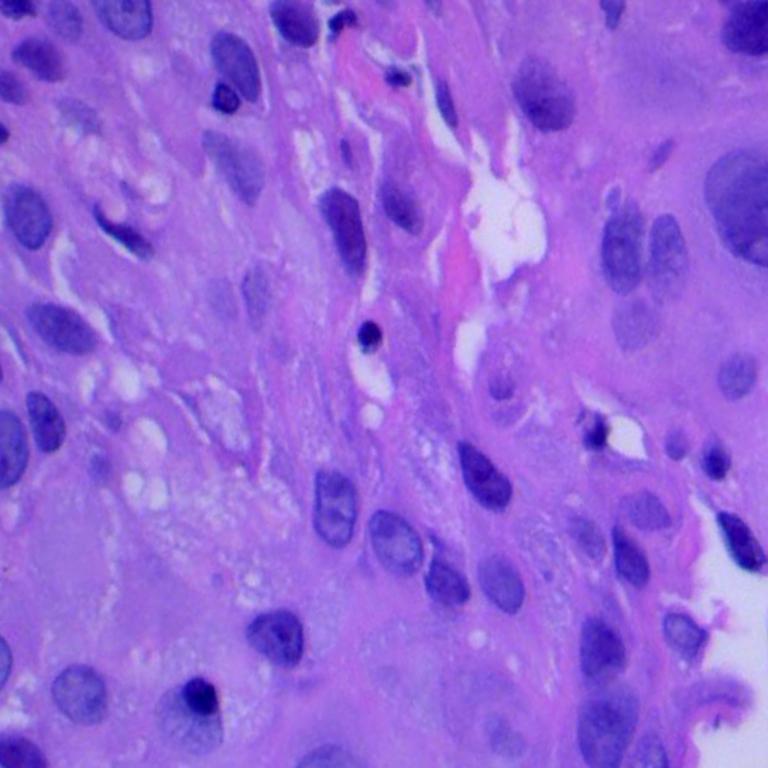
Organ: lung
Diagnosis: squamous carcinomas